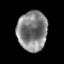
Tissue: prostate
Cell type: T cells
Senescence score: 0.3454
Nuclear area (px): 1170
Mean DAPI intensity: 131.198